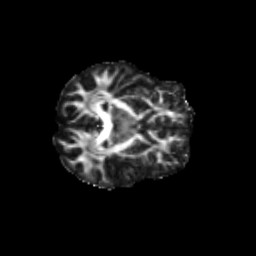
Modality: FA
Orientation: axial
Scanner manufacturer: siemens
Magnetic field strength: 3 T
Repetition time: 9.2 s
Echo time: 0.084 s